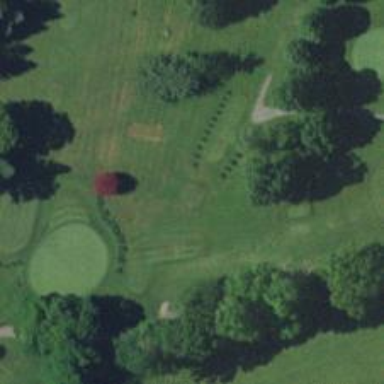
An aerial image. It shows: Golf tee.